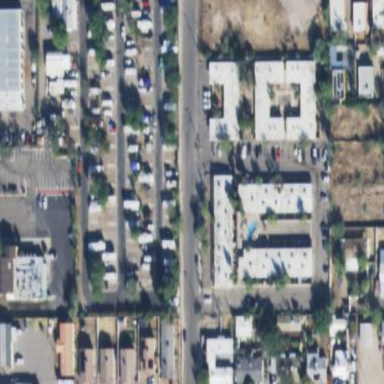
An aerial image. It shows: Residential area designated as trailer park.